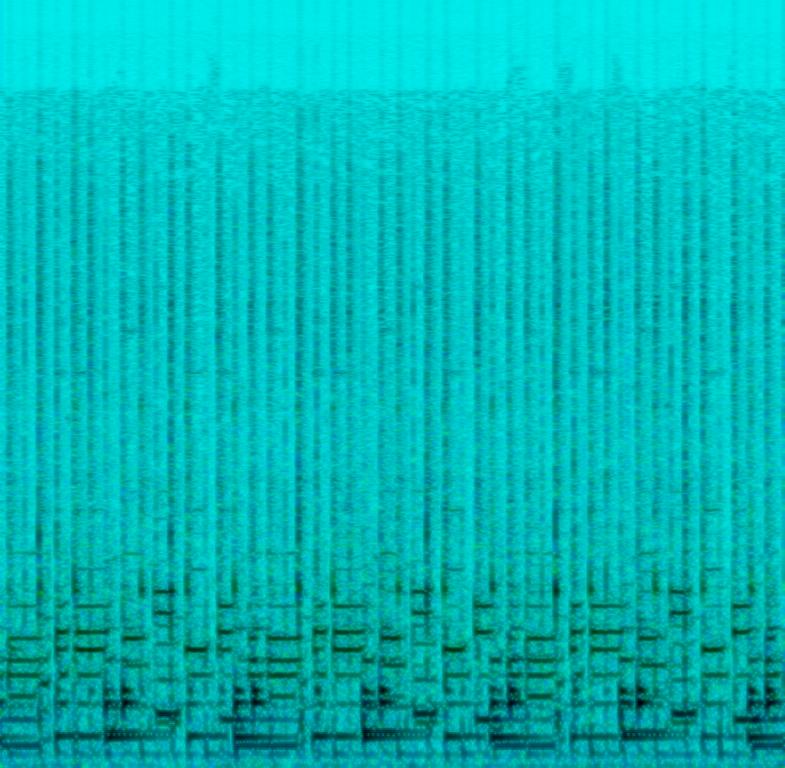
The song is an instrumental. The song is in medium tempo with various Latin percussions playing syncopated rhythms and an organ playing accompaniment. The song is a Latin Jazz tune with a definite dance rhythm. The audio quality is mediocre.